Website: walmart
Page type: billing-address
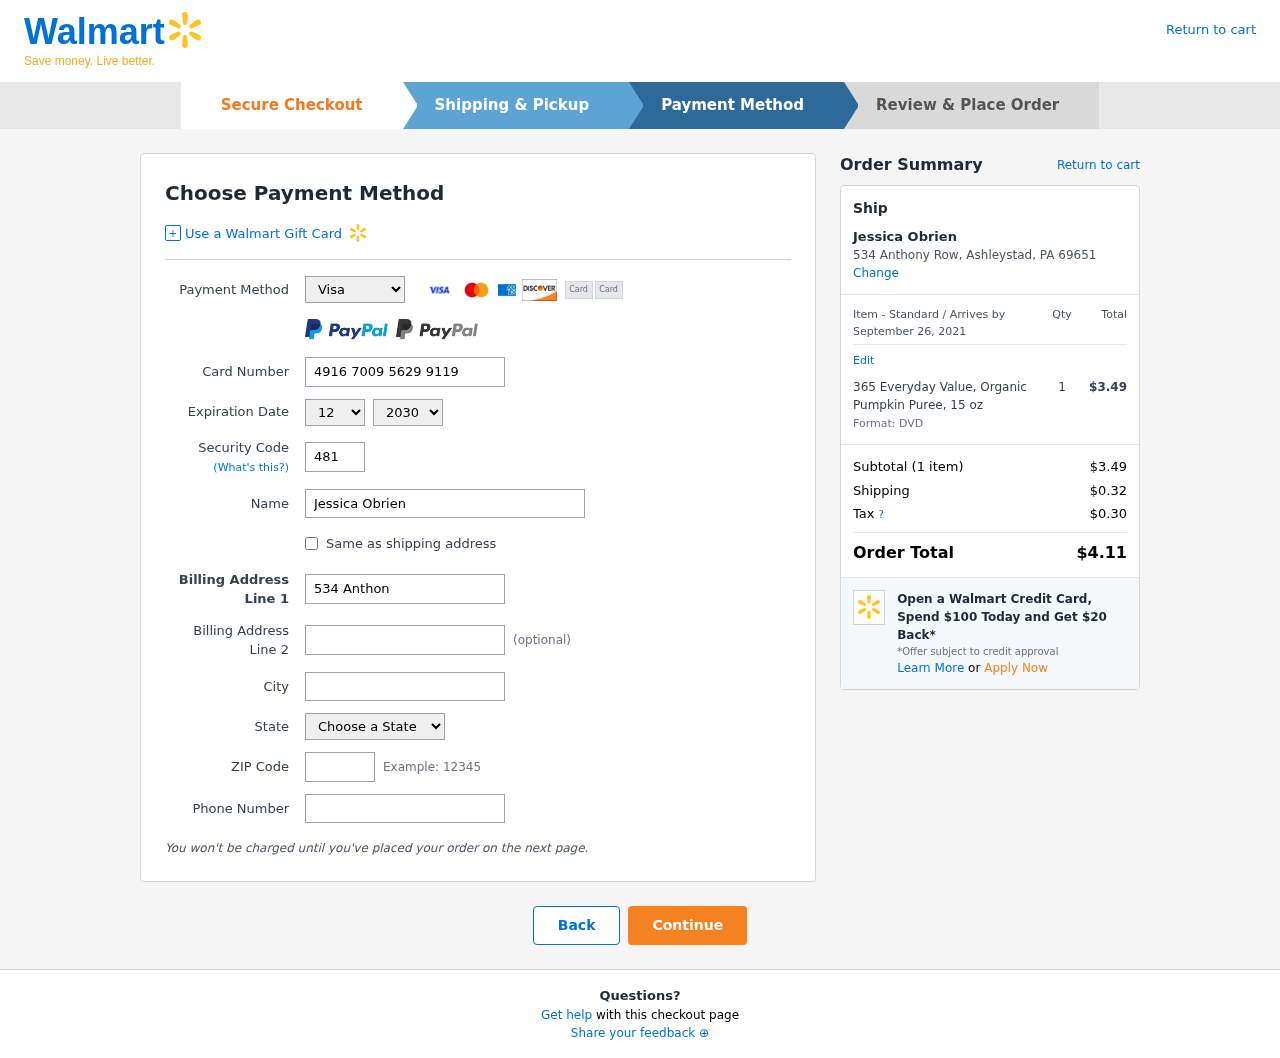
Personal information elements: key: PII_CARD_CVV
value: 481
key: PII_CARD_EXPIRY_MONTH
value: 12
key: PII_CARD_EXPIRY_YEAR
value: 30
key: PII_CARD_NUMBER
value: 4916 7009 5629 9119
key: PII_CARD_TYPE
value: Visa
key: PII_CITY
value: Ashleystad
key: PII_CITY_STATE_ZIP
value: Ashleystad, PA 69651
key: PII_FULLNAME
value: Jessica Obrien
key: PII_PHONE
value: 4058073140
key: PII_POSTCODE
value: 69651
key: PII_STATE
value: Pennsylvania
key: PII_STREET
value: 534 Anthony Row
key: PII_STREET2
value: Suite 384
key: PII_FULLNAME2
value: Jessica Obrien
Product elements: key: PRODUCT1_NAME
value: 365 Everyday Value, Organic Pumpkin Puree, 15 oz
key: PRODUCT1_PRICE
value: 3.49
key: PRODUCT1_QUANTITY
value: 1
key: PRODUCT1_DESC
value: Format: DVD
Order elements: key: ORDER_DELIVERY_DATE
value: September 26, 2021
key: ORDER_NUM_ITEMS
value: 1
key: ORDER_SUBTOTAL
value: $3.49
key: ORDER_SHIPPING_COST
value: $0.32
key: ORDER_TAX
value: $0.30
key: ORDER_TOTAL
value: $4.11